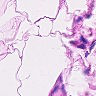
Metastatic tissue present: no